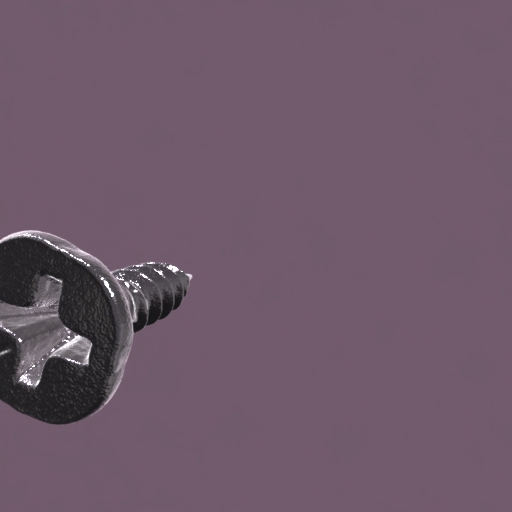
Label: screw